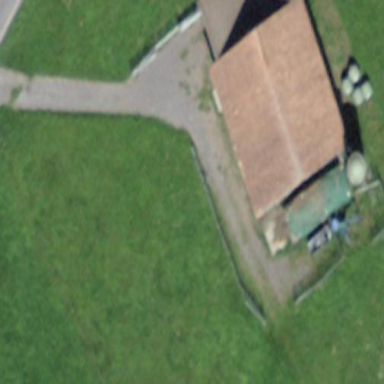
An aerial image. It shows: Rural barn.